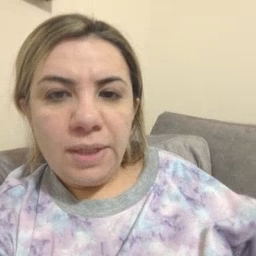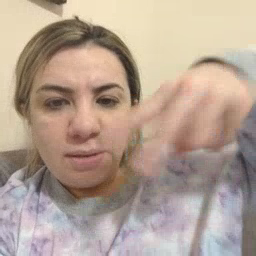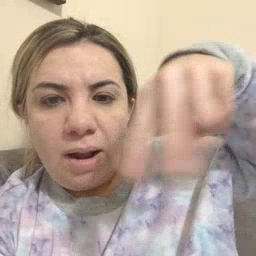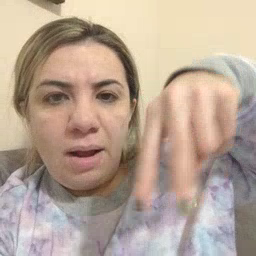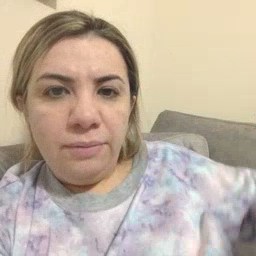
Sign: dance